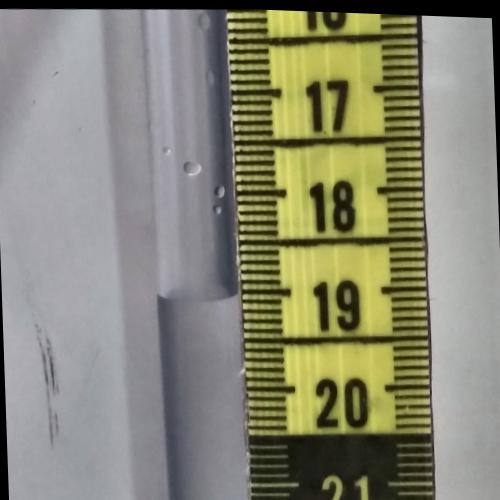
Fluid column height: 19.0 cm